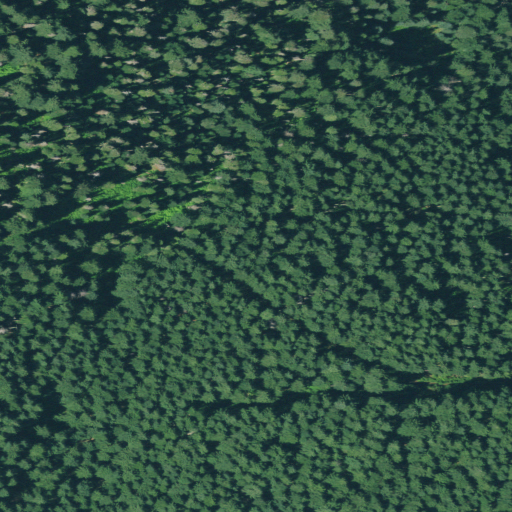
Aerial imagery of plain(s) in Oregon named Ranger Prairie containing only evergreen forest